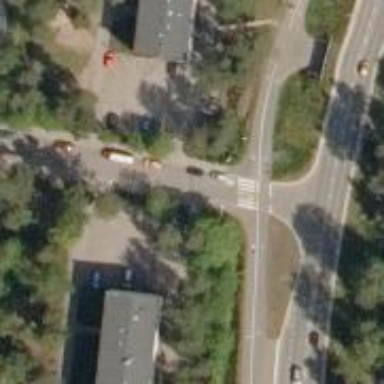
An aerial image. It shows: Road with "give way" sign.